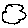
Label: cloud